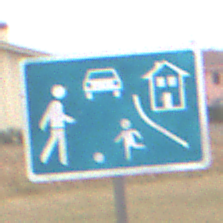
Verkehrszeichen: BeginnVerkehrsberuhigterBereich
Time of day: Midday
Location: Outdoor (Suburban)
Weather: Overcast
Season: NotSpecified
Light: Natural